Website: walmart
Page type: payment
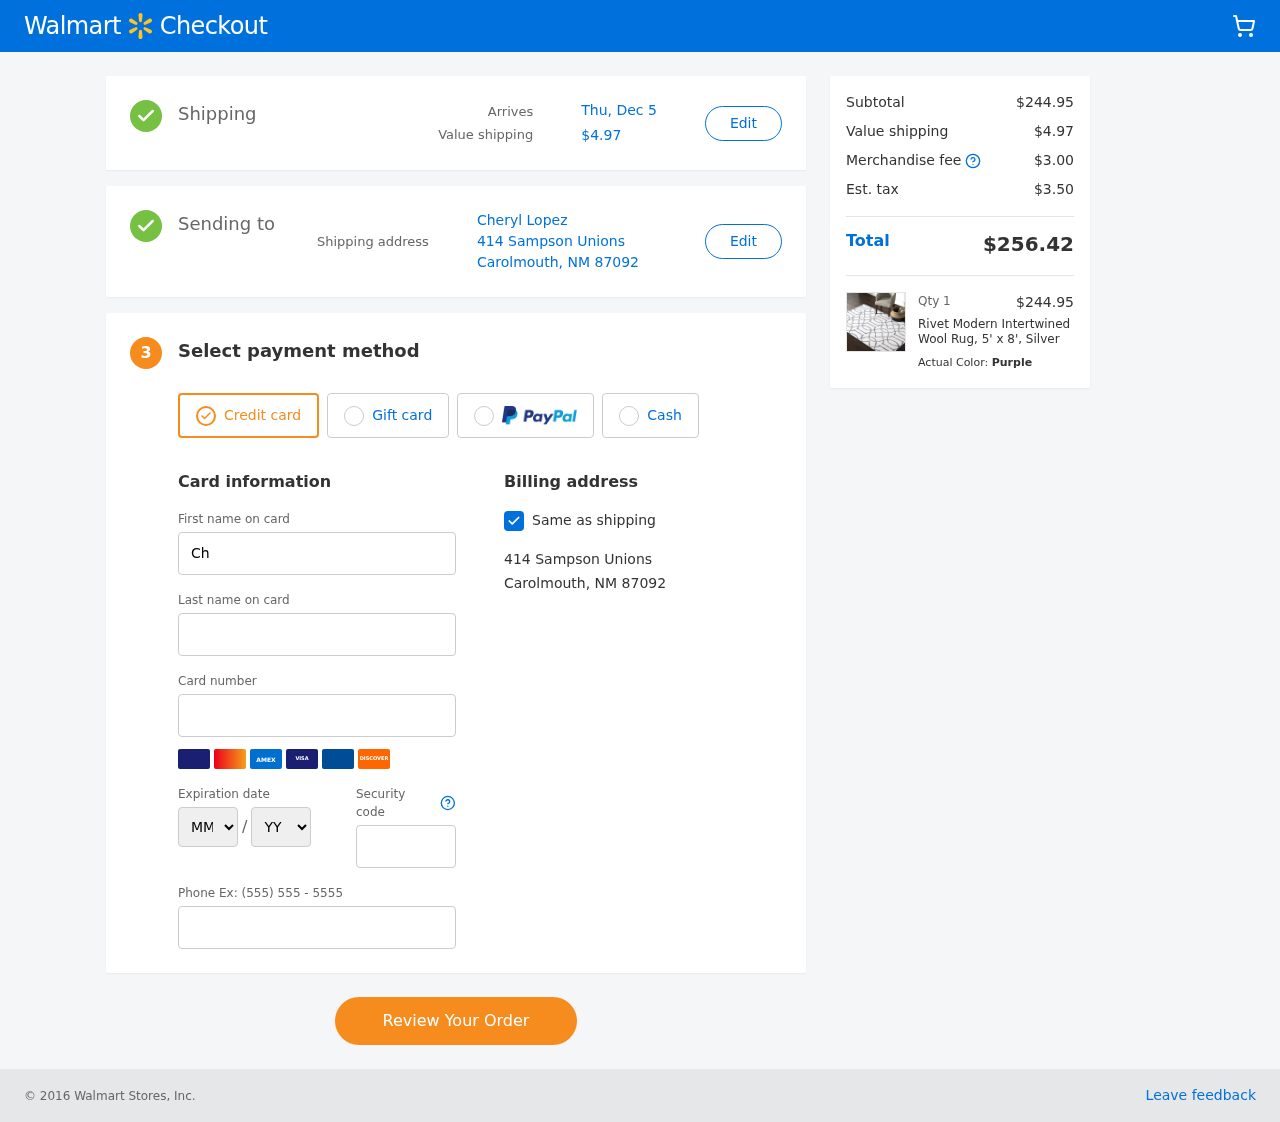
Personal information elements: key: PII_CARD_EXPIRY_MONTH
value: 06
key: PII_CARD_EXPIRY_YEAR
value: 28
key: PII_CITY_STATE_ZIP
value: Carolmouth, NM 87092
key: PII_FULLNAME
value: Cheryl Lopez
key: PII_STREET
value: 414 Sampson Unions
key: PII_FIRSTNAME
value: Cheryl
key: PII_LASTNAME
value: Lopez
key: PII_CARD_NUMBER
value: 6011 2900 8221 6582
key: PII_CARD_CVV
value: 955
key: PII_PHONE
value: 5496577946
Product elements: key: PRODUCT1_NAME
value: Rivet Modern Intertwined Wool Rug, 5' x 8', Silver
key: PRODUCT1_PRICE
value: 244.95
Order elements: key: ORDER_DELIVERY_DATE
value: Thu, Dec 5
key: ORDER_SHIPPING_COST
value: $4.97
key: ORDER_SUBTOTAL
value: $244.95
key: ORDER_MERCHANDISE_FEE
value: $3.00
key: ORDER_TAX
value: $3.50
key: ORDER_TOTAL
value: $256.42
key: ORDER_NUM_ITEMS
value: Qty 1